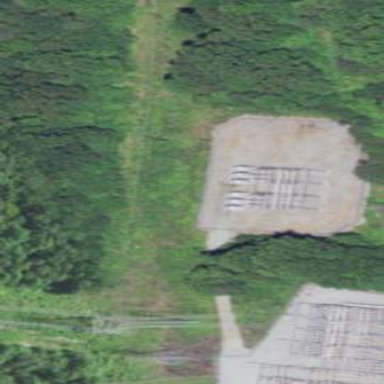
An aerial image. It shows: Power substation surrounded by fence. This substation operates at the compensation level.